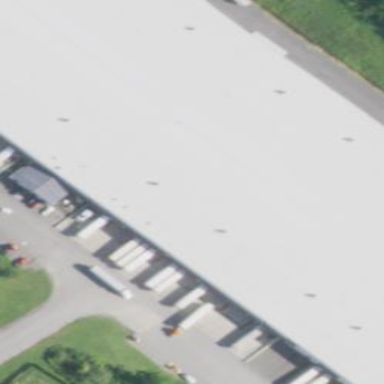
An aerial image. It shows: Warehouse building.